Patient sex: M
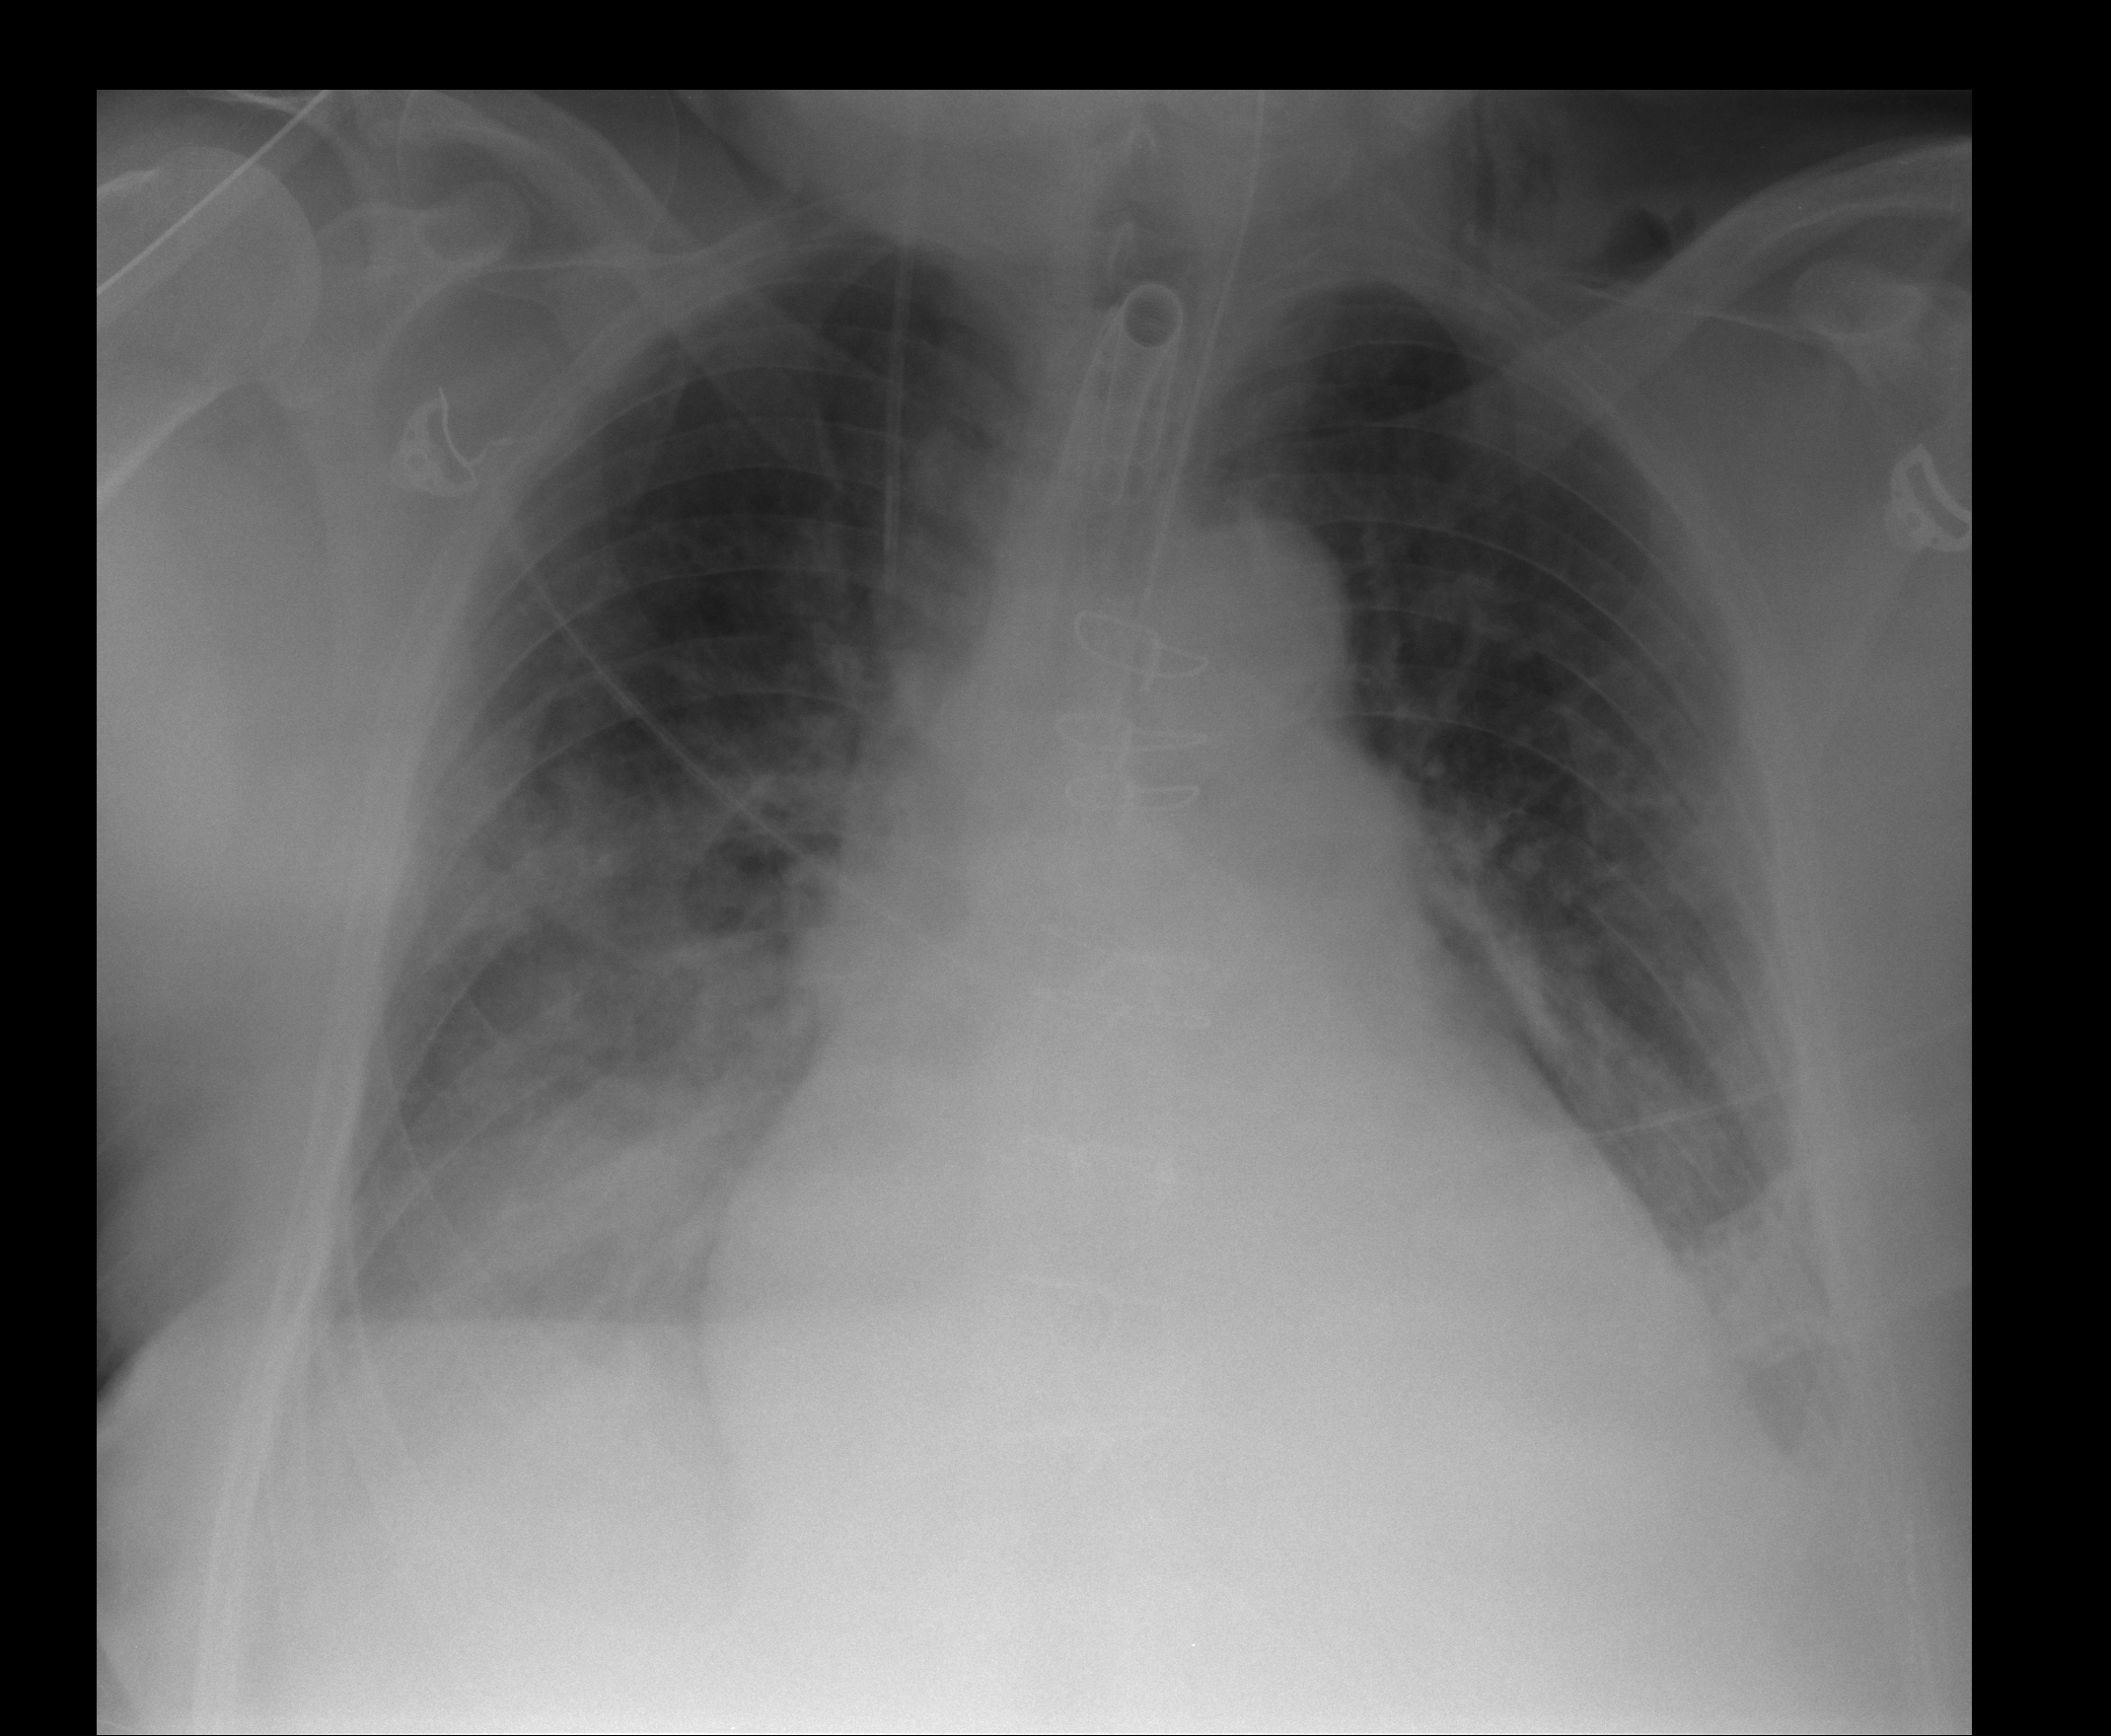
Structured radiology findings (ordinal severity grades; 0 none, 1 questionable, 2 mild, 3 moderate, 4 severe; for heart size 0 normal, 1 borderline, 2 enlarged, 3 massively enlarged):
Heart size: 2
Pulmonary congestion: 2
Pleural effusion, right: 1
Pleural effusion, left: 1
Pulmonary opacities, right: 2
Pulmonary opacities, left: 0
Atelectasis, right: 3
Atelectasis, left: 2